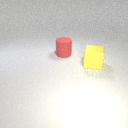
large red rubber cylinder to the left of large yellow rubber cube